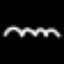
Label: squiggle